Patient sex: M
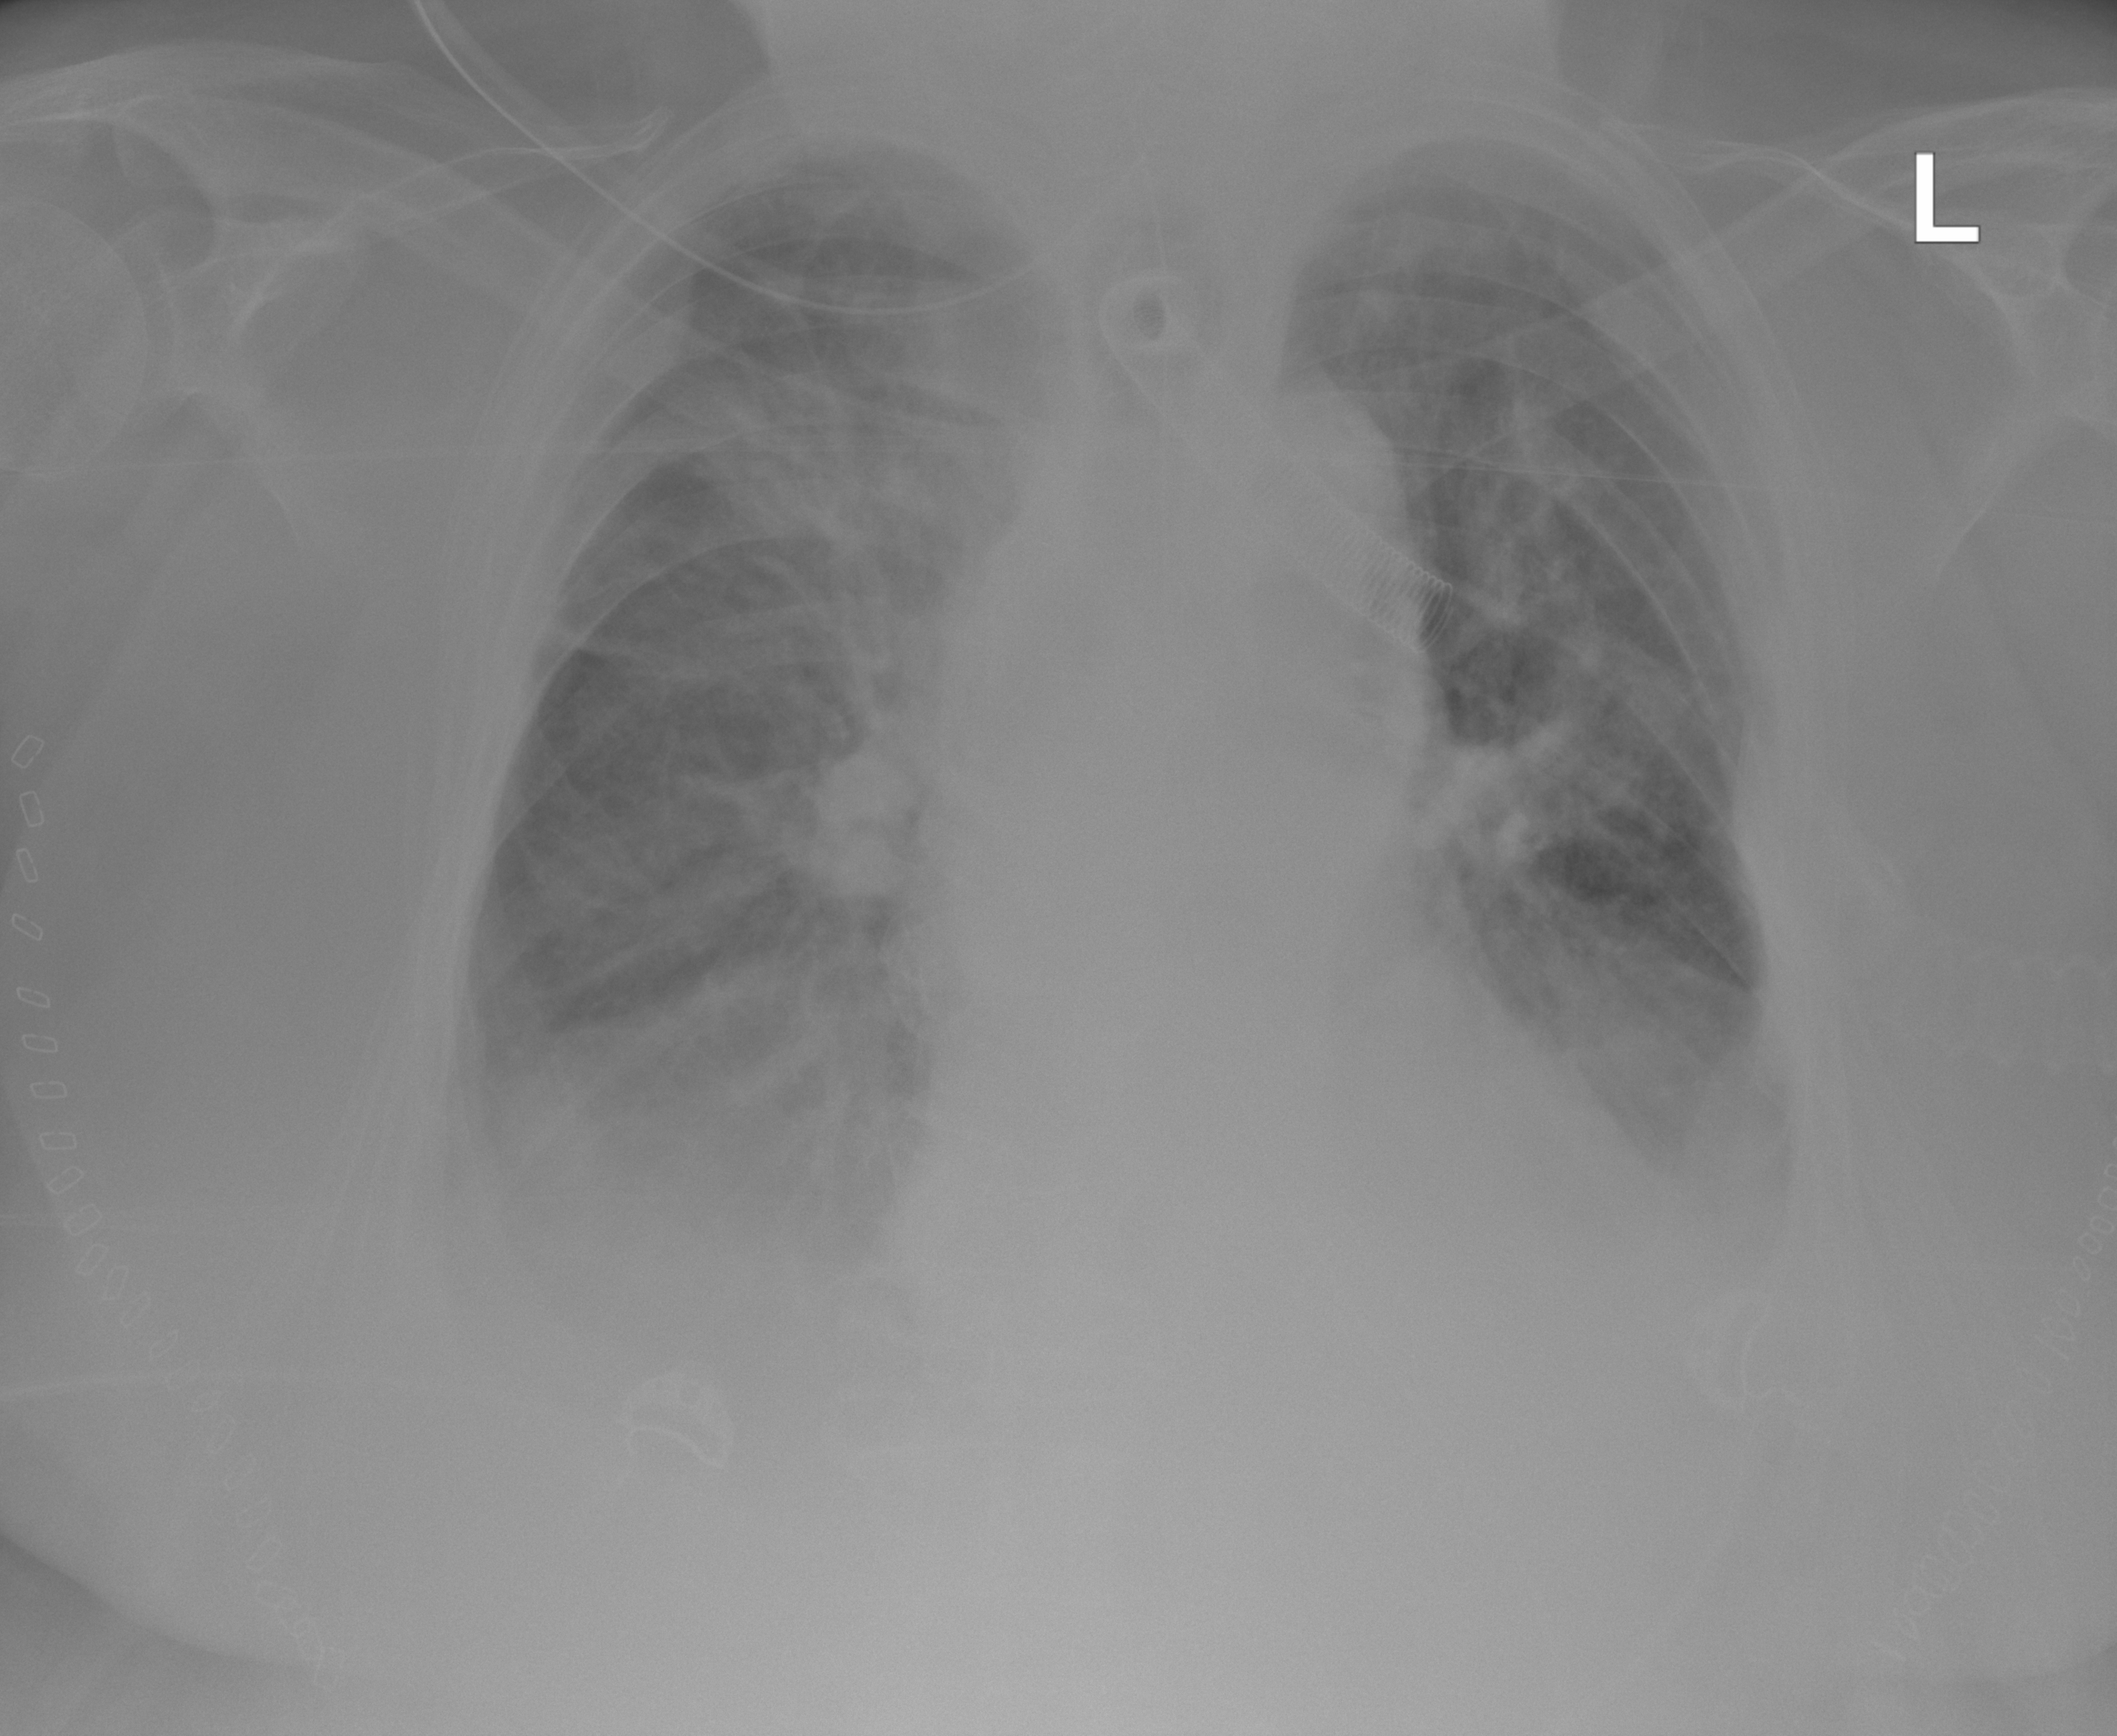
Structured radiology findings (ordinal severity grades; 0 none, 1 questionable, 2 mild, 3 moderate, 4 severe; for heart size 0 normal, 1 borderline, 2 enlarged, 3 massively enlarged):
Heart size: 0
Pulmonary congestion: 2
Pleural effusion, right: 2
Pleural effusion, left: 2
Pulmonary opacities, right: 2
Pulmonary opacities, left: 0
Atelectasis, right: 2
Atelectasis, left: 2